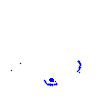
Particle: pion